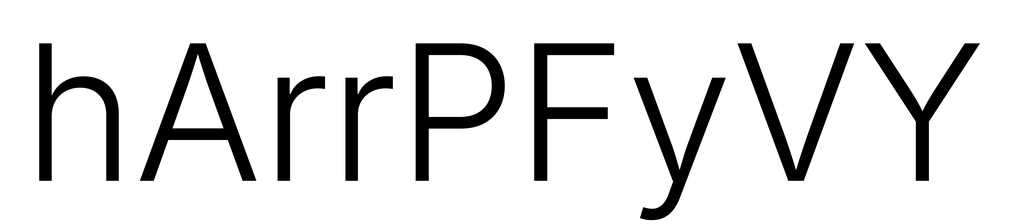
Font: Inter_Light